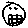
Label: smiley face